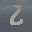
Label: 2